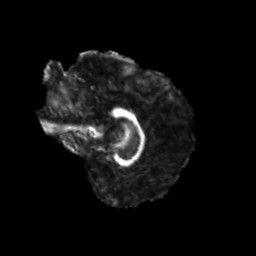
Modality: FA
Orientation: sagittal
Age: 24
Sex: male
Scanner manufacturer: siemens
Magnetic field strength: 3 T
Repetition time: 3.5 s
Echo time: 0.104 s